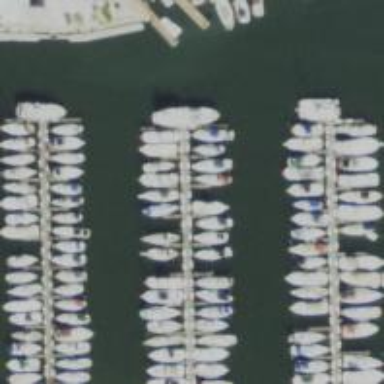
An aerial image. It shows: Marina area for leisure land.